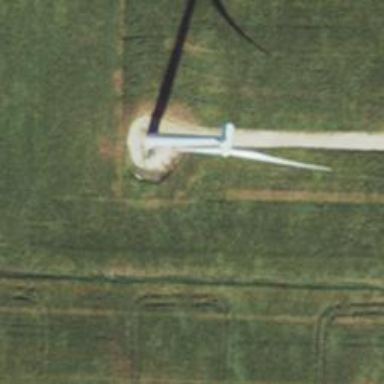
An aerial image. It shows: Wind turbine generator that utilizes wind as its source for generating electricity. It is of the horizontal axis type.